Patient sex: M
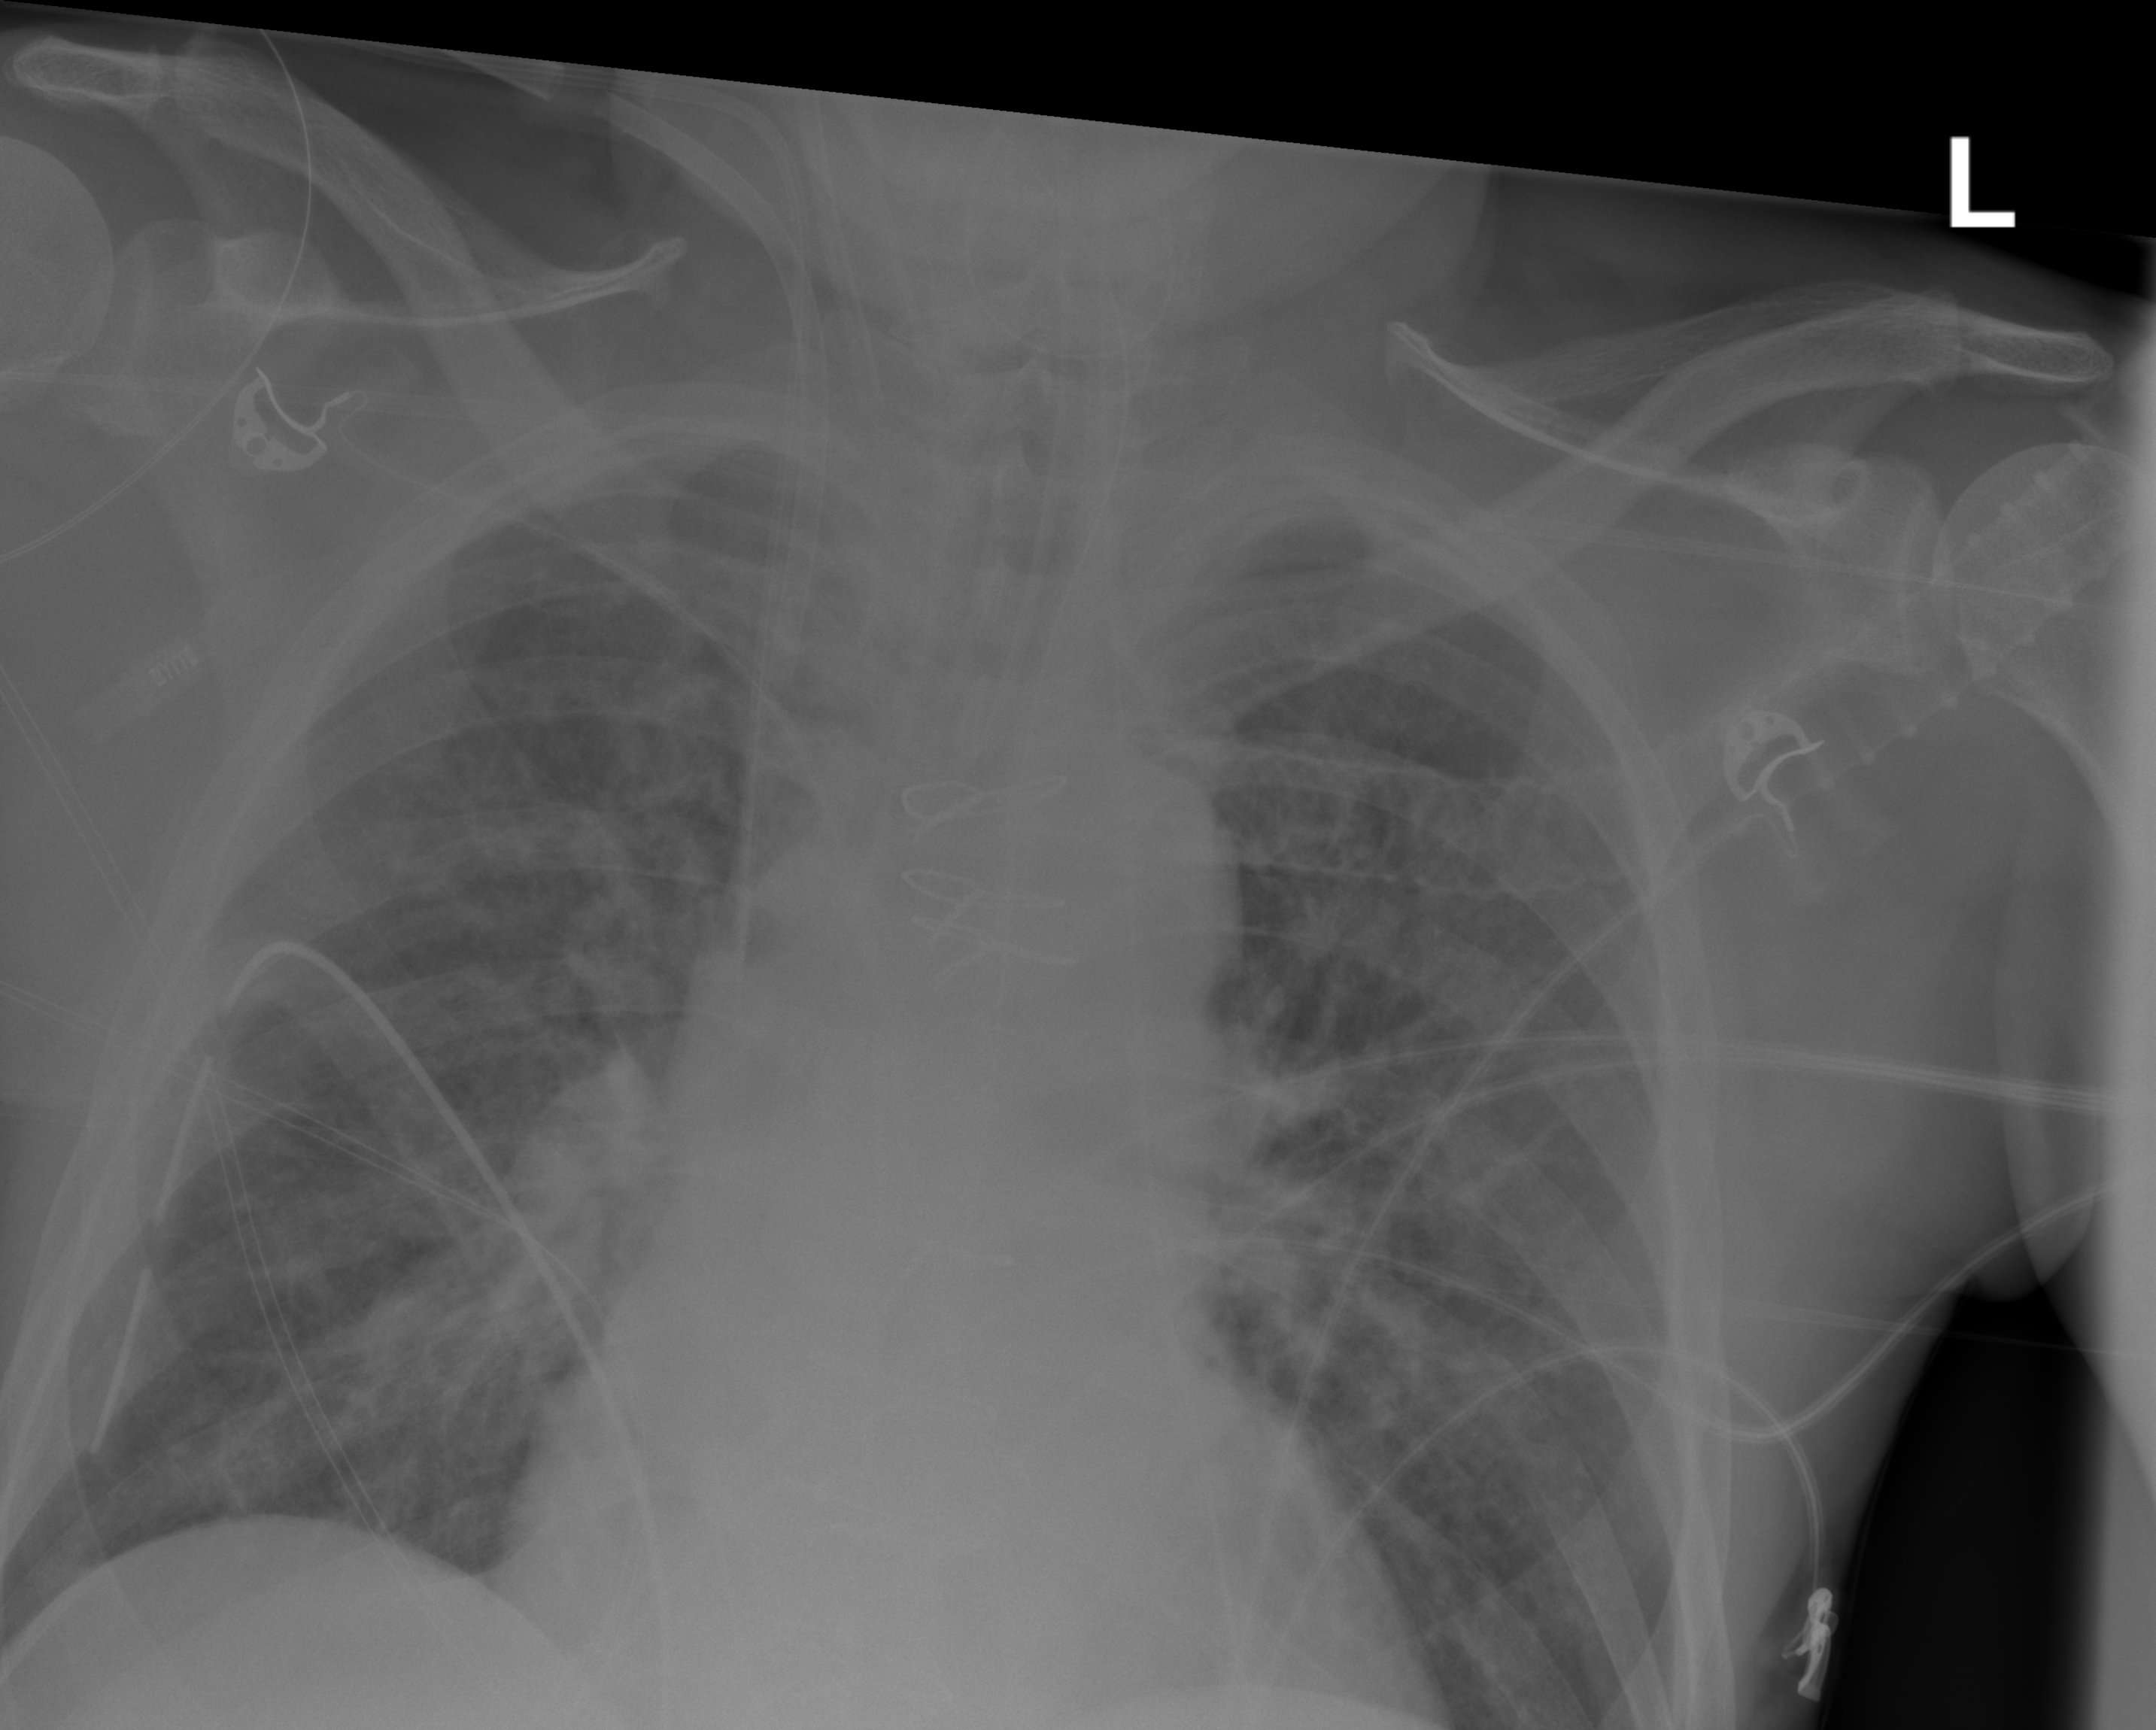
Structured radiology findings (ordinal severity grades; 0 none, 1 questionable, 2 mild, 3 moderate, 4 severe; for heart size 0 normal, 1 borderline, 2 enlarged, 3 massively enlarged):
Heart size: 1
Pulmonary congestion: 2
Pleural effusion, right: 0
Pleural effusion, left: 0
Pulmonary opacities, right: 2
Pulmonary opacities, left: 2
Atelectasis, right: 2
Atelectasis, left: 0